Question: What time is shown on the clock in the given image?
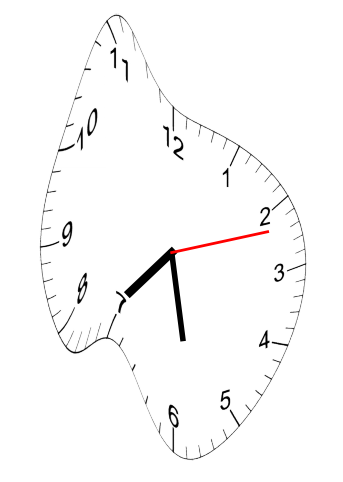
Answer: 07:28:12